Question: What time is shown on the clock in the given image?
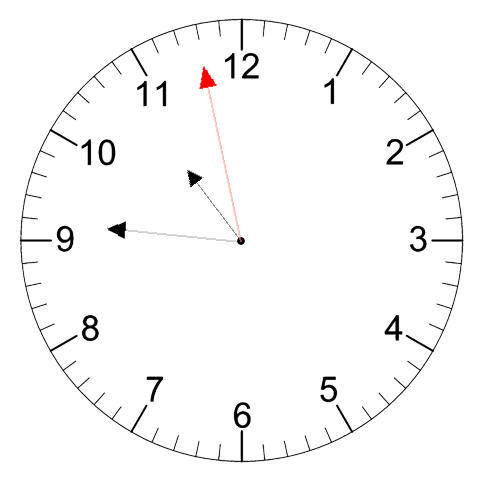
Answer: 10:45:58